Question: I'm making a chat app and I'm having some trouble with the layout of my messages. I want the messages send by the logged in user to be aligned to the right of the layout and the messages send by other group members to be aligned to the left.
This is my xml file:
'''
<android.support.constraint.ConstraintLayout
android:id="@+id/container_message"
xmlns:android="http://schemas.android.com/apk/res/android"
xmlns:app="http://schemas.android.com/apk/res-auto"
android:layout_width="match_parent"
android:layout_height="wrap_content"
android:layout_marginTop="8dp">
<ImageView
android:id="@+id/user_image"
android:layout_width="32dp"
android:layout_height="32dp"
android:layout_marginStart="8dp"
android:src="@color/colorBlack"
app:layout_constraintBottom_toBottomOf="@+id/container_message_text"
app:layout_constraintStart_toStartOf="parent" />
<TextView
android:id="@+id/date_text"
android:layout_width="wrap_content"
android:layout_height="wrap_content"
android:layout_marginTop="4dp"
android:fontFamily="@font/rubik_light"
android:text="19 juni, 00:32"
android:textSize="10sp"
app:layout_constraintStart_toStartOf="@+id/container_message_text"
app:layout_constraintTop_toBottomOf="@+id/container_message_text" />
<android.support.v7.widget.CardView
xmlns:android="http://schemas.android.com/apk/res/android"
xmlns:app="http://schemas.android.com/apk/res-auto"
android:id="@+id/container_message_text"
android:layout_width="wrap_content"
android:layout_height="wrap_content"
android:layout_marginStart="48dp"
android:paddingStart="12dp"
android:paddingTop="12dp"
android:paddingEnd="12dp"
app:cardBackgroundColor="@color/colorTextWhite"
app:cardCornerRadius="16dp"
app:cardElevation="0dp"
app:layout_constraintStart_toStartOf="parent">
<FrameLayout
android:layout_width="match_parent"
android:layout_height="match_parent"
android:paddingStart="12dp"
android:paddingTop="7dp"
android:paddingEnd="12dp"
android:paddingBottom="7dp">
<TextView
android:id="@+id/message_text"
android:layout_width="match_parent"
android:layout_height="wrap_content"
android:fontFamily="@font/rubik"
android:textSize="16sp"
android:maxWidth="240dp" />
</FrameLayout>
</android.support.v7.widget.CardView>
'''
Picture of the current layout:

I need the purple messages to be aligned to the right, how can this be done programmatically?
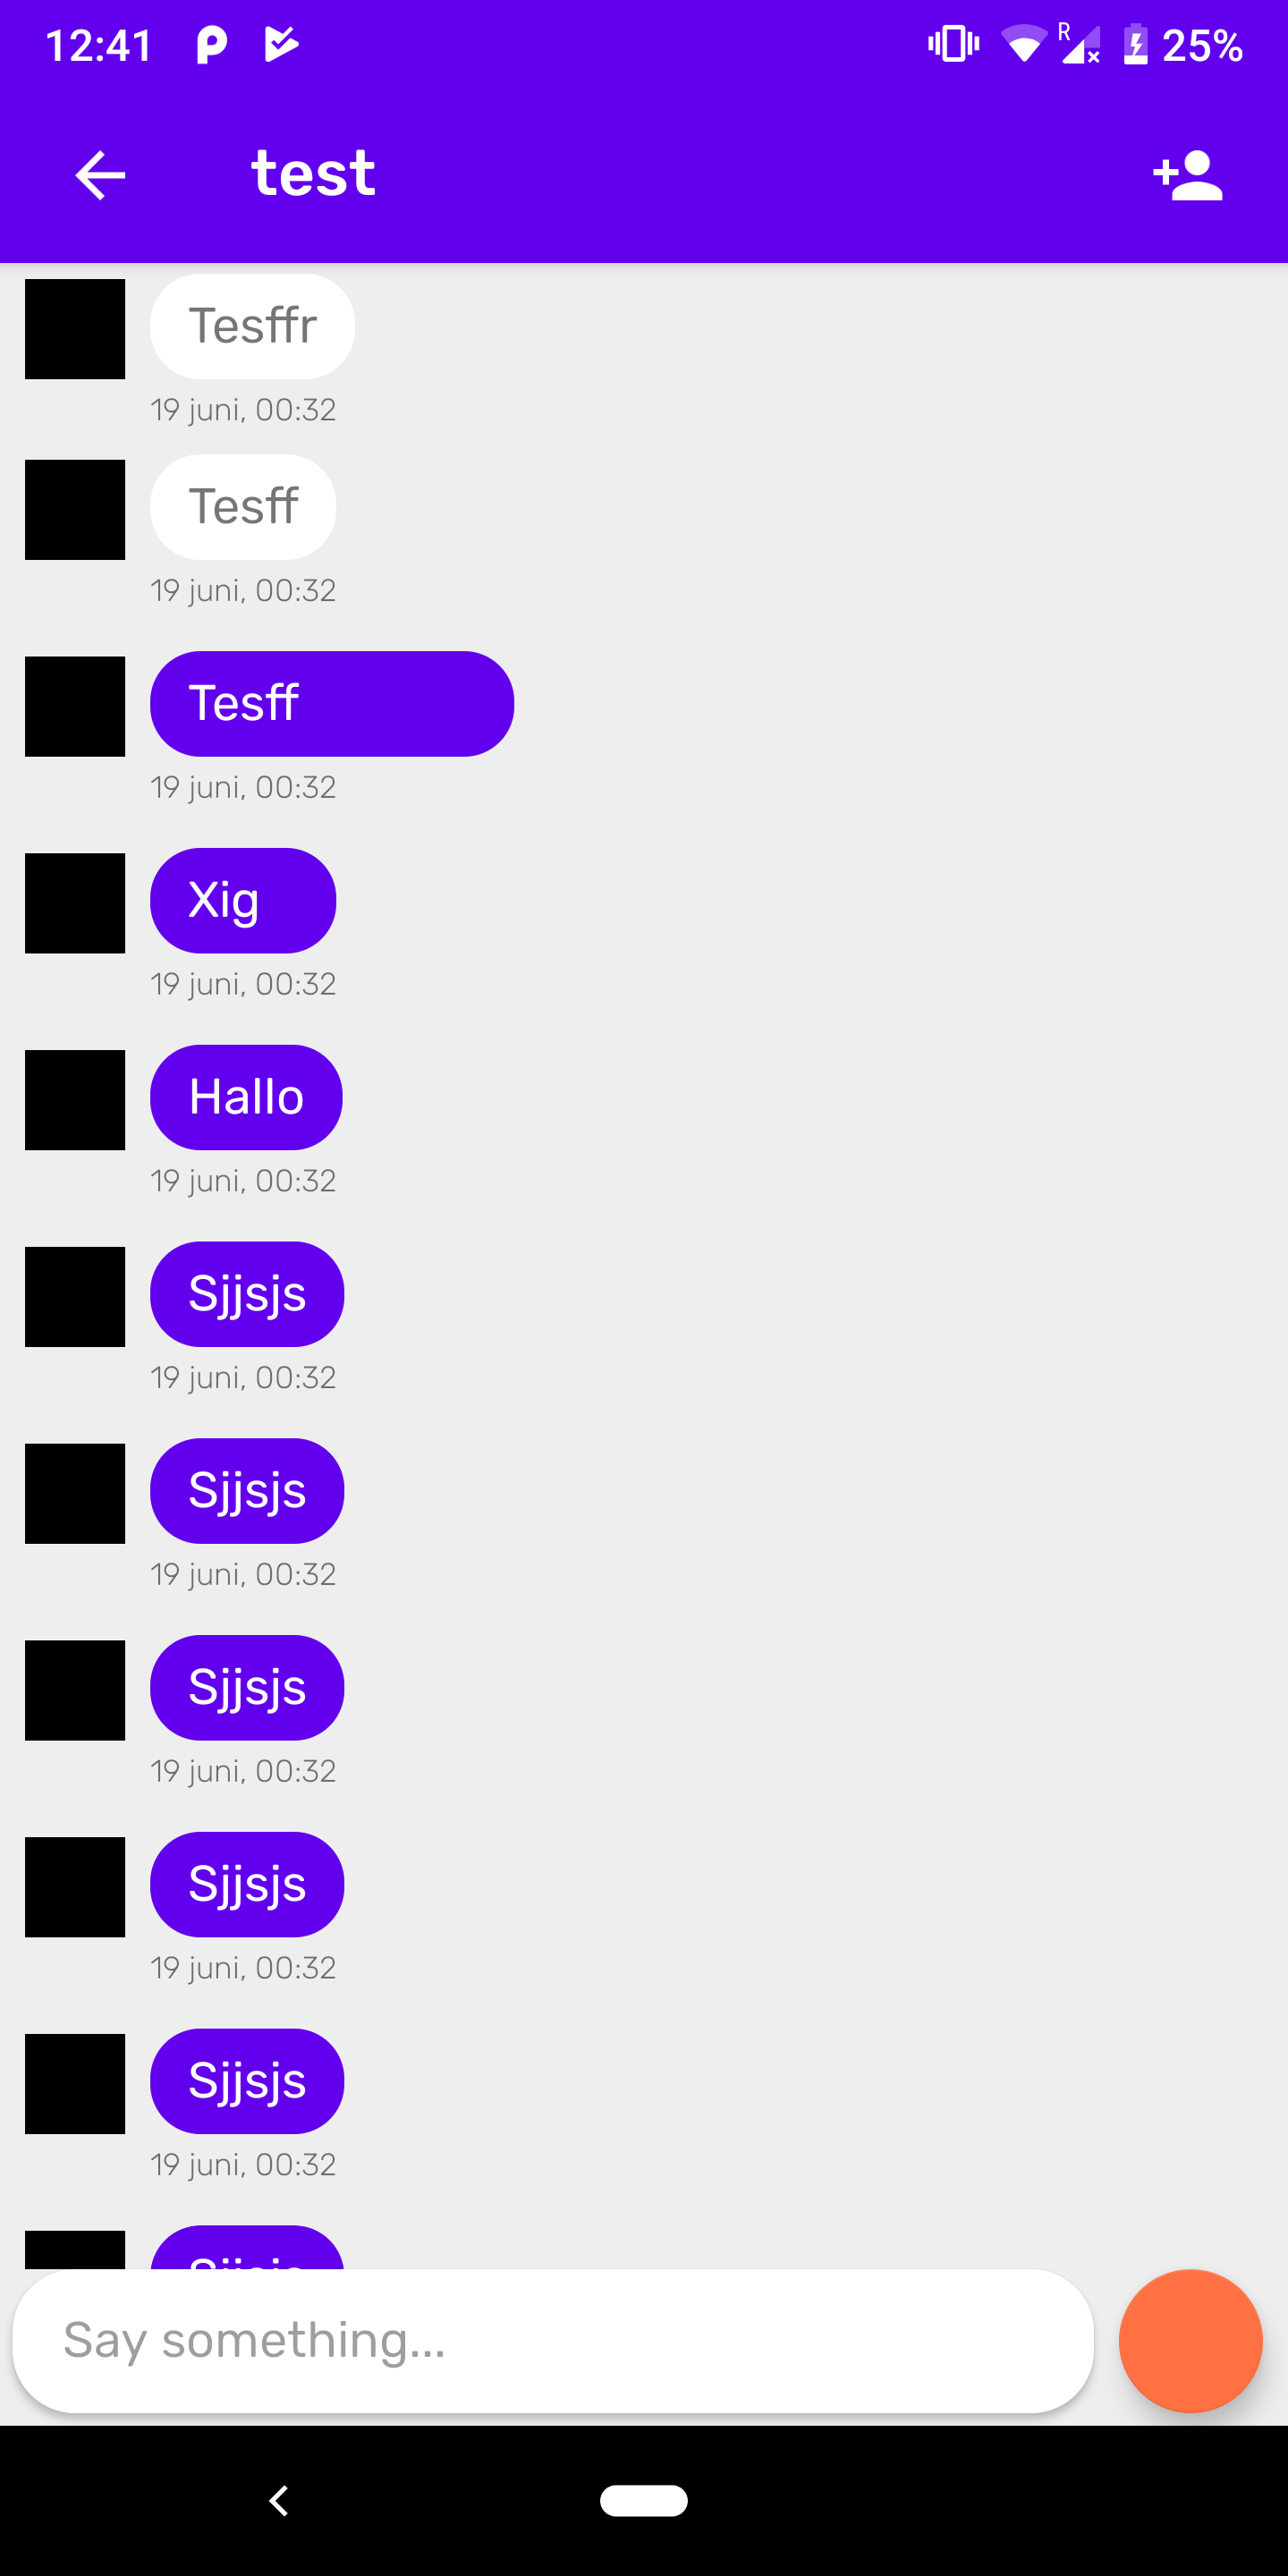
Answer: You should better try chat layout using two different layouts for sender's message and yours message and if you are using recyclerview then the following adapter might help you.
'''
public class MessageListAdapter extends RecyclerView.Adapter {
private static final int VIEW_TYPE_MESSAGE_SENT = 1;
private static final int VIEW_TYPE_MESSAGE_RECEIVED = 2;
private Context mContext;
private List<UserMessage> mMessageList;
public MessageListAdapter(Context context, List<UserMessage> messageList) {
mContext = context;
mMessageList = messageList;
}
@Override
public int getItemCount() {
return mMessageList.size();
}
// Determines the appropriate ViewType according to the sender of the message.
@Override
public int getItemViewType(int position) {
UserMessage message = (UserMessage) mMessageList.get(position);
if (message.getSender().getUserId().equals(currentUserId)) {
// If the current user is the sender of the message
return VIEW_TYPE_MESSAGE_SENT;
} else {
// If some other user sent the message
return VIEW_TYPE_MESSAGE_RECEIVED;
}
}
// Inflates the appropriate layout according to the ViewType
@Override
public RecyclerView.ViewHolder onCreateViewHolder(ViewGroup parent, int viewType) {
View view;
if (viewType == VIEW_TYPE_MESSAGE_SENT) {
view = LayoutInflater.from(parent.getContext())
.inflate(R.layout.item_message_sent, parent, false);
return new SentMessageHolder(view);
} else if (viewType == VIEW_TYPE_MESSAGE_RECEIVED) {
view = LayoutInflater.from(parent.getContext())
.inflate(R.layout.item_message_received, parent, false);
return new ReceivedMessageHolder(view);
}
return null;
}
// Passes the message object to a ViewHolder so that the contents can be bound to UI.
@Override
public void onBindViewHolder(RecyclerView.ViewHolder holder, int position) {
UserMessage message = (UserMessage) mMessageList.get(position);
switch (holder.getItemViewType()) {
case VIEW_TYPE_MESSAGE_SENT:
((SentMessageHolder) holder).bind(message);
break;
case VIEW_TYPE_MESSAGE_RECEIVED:
((ReceivedMessageHolder) holder).bind(message);
}
}
private class SentMessageHolder extends RecyclerView.ViewHolder {
SentMessageHolder(View itemView) {
super(itemView);
//bind views
}
void bind(UserMessage message) {
//set values
}
}
private class ReceivedMessageHolder extends RecyclerView.ViewHolder {
ReceivedMessageHolder(View itemView) {
super(itemView);
//bind views
}
void bind(UserMessage message) {
//set values
}
}
}
'''